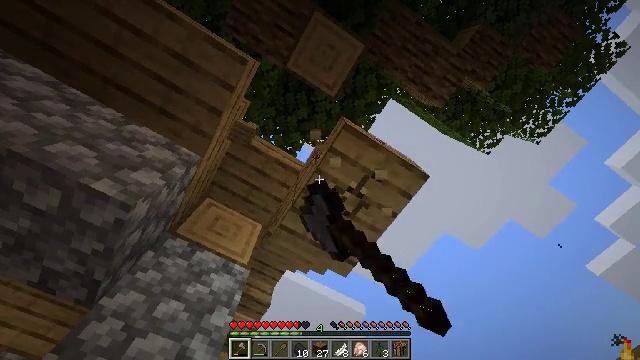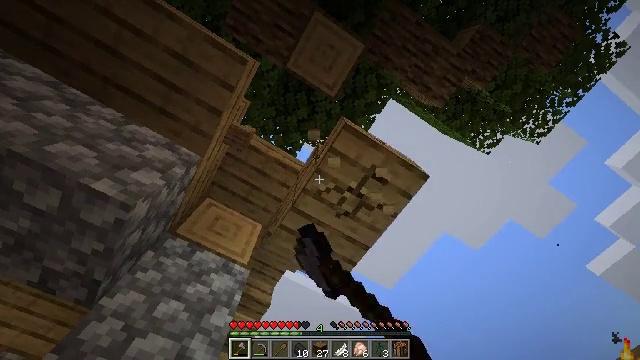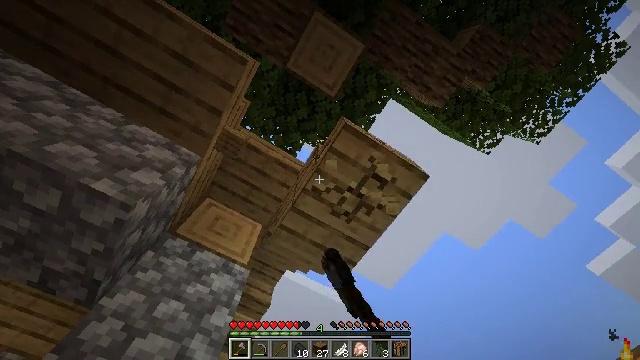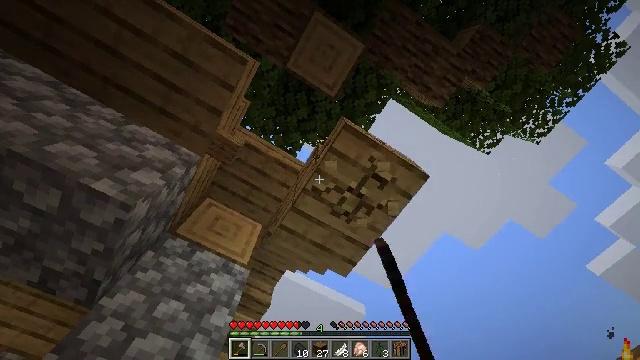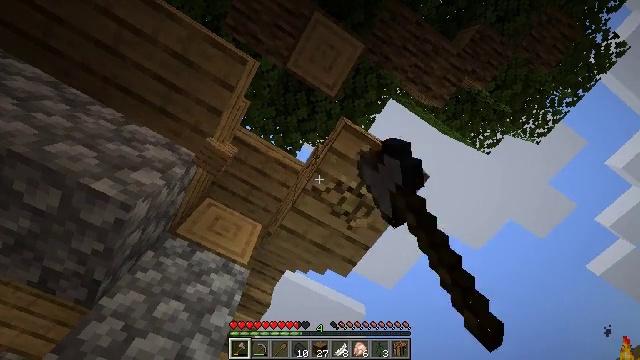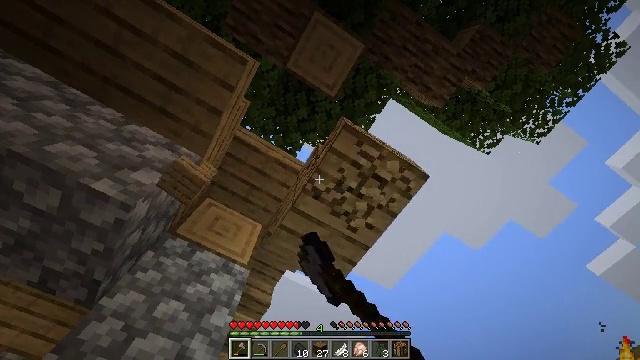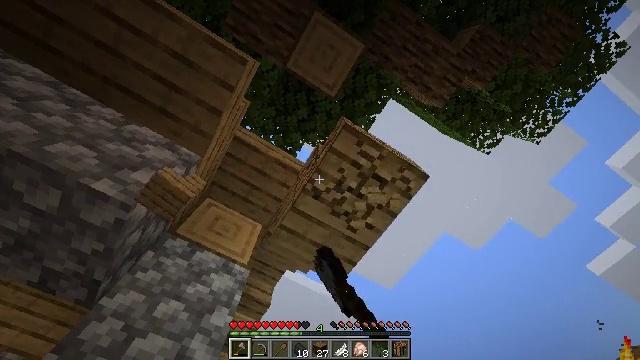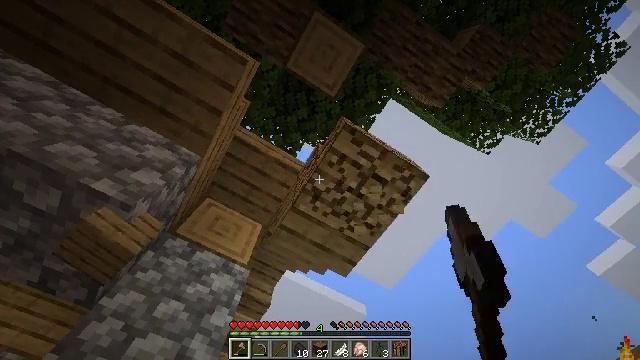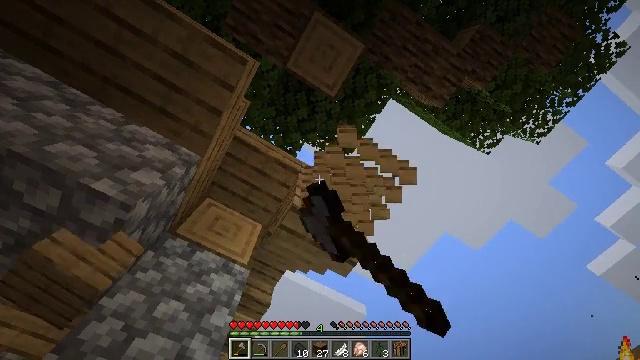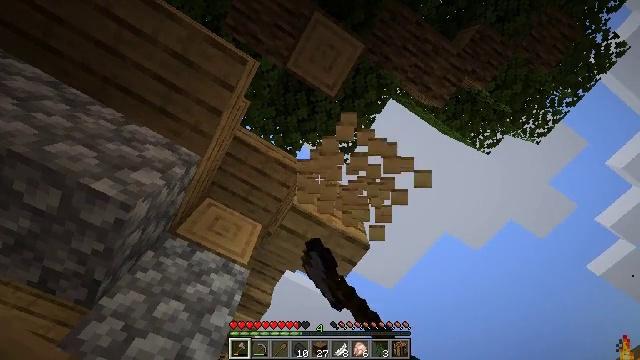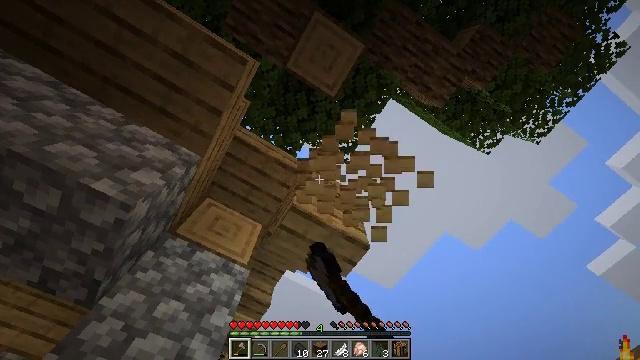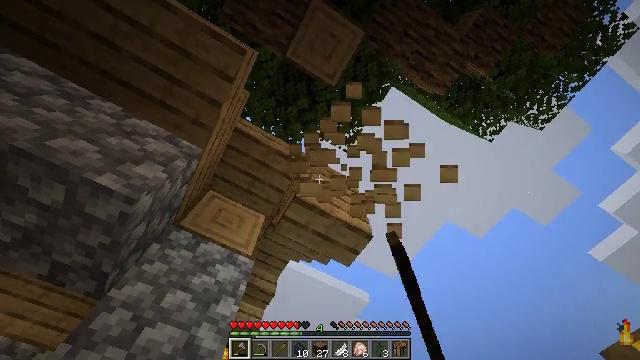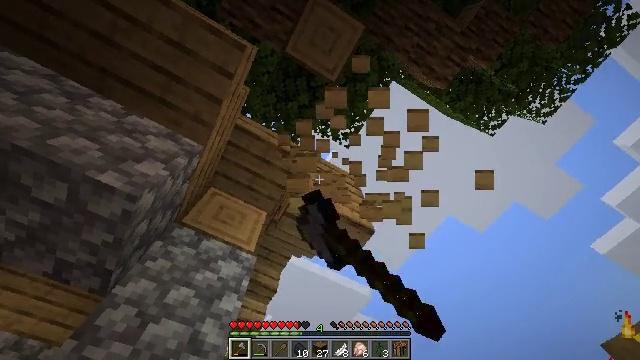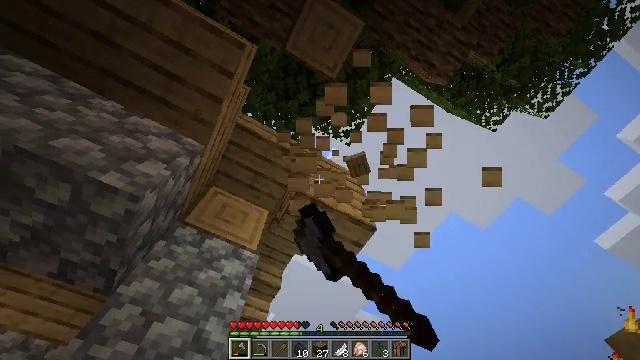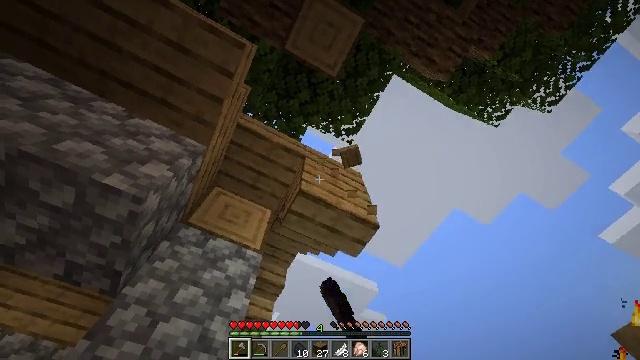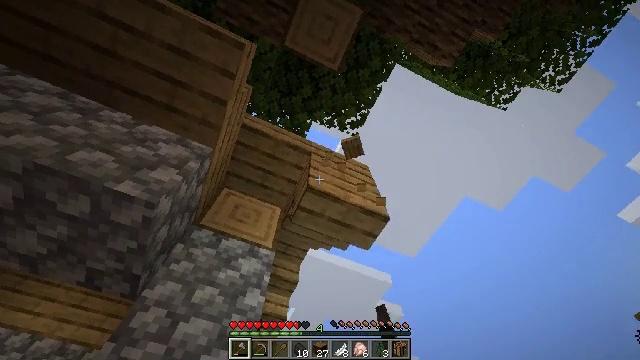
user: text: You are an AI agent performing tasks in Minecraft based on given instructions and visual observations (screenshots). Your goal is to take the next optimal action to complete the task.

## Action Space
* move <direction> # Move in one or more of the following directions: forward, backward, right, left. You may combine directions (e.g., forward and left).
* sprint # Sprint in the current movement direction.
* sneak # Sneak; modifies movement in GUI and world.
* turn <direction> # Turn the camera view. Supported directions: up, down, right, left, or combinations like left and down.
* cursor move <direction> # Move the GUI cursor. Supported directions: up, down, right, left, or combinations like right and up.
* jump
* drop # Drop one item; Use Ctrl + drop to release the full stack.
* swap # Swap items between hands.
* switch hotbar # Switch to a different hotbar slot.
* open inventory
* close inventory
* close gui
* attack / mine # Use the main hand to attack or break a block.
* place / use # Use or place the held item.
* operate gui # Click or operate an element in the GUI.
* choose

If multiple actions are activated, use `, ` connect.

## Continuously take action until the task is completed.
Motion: motion action
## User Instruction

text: Gather some oak stairs for reuse.
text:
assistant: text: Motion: attack / mine
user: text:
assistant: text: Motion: attack / mine
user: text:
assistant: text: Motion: attack / mine
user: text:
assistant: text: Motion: attack / mine
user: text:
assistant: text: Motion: attack / mine
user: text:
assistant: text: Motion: attack / mine
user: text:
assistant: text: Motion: attack / mine
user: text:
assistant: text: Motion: attack / mine
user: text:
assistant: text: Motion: attack / mine
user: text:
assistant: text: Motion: attack / mine
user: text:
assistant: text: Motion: turn left and down, attack / mine
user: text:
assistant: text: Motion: attack / mine
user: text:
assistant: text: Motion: attack / mine
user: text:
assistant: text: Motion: turn left, attack / mine
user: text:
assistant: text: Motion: turn left and down, attack / mine
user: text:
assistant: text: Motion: attack / mine
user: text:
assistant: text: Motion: attack / mine
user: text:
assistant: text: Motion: attack / mine
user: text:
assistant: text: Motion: attack / mine
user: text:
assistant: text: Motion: attack / mine
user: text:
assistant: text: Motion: attack / mine
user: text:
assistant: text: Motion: attack / mine
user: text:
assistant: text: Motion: attack / mine
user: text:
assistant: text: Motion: attack / mine
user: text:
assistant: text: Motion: move forward, attack / mine
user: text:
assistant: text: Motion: move forward, attack / mine
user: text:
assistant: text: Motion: attack / mine
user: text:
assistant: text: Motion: attack / mine
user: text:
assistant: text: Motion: attack / mine
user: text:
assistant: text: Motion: turn up, attack / mine